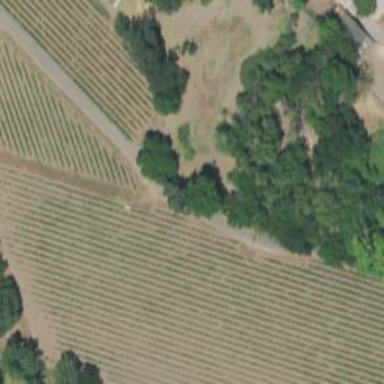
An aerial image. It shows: Vineyard where grapes are grown.